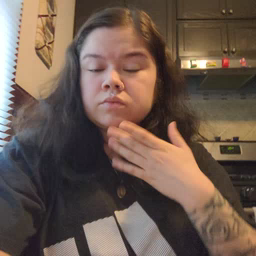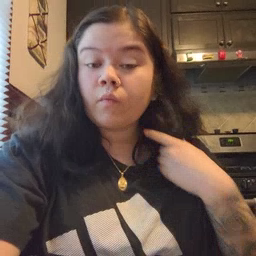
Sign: shirt